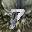
Label: 7